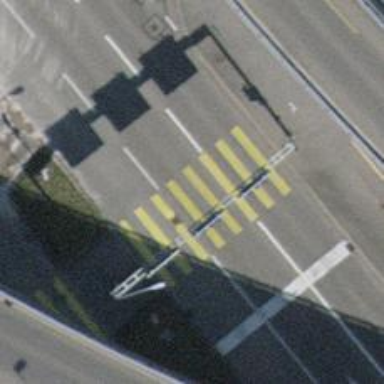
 there are traffic signals and zebra crossing."